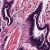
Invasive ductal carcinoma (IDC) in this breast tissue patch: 0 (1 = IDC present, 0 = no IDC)